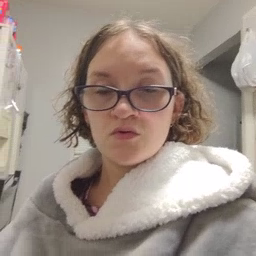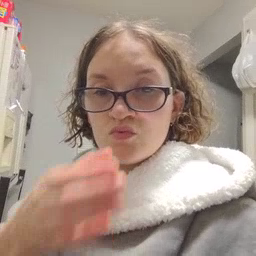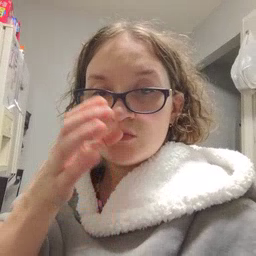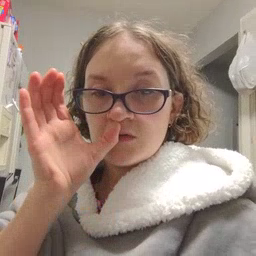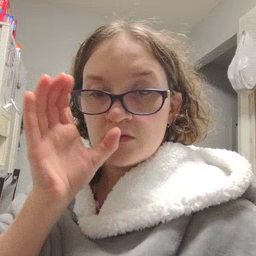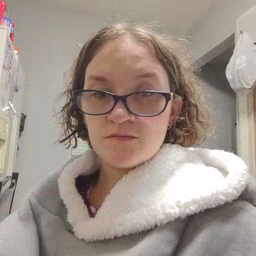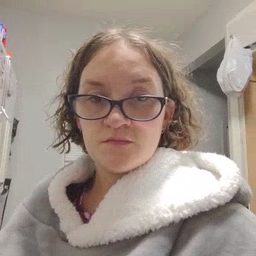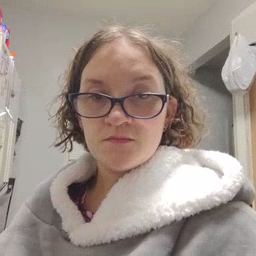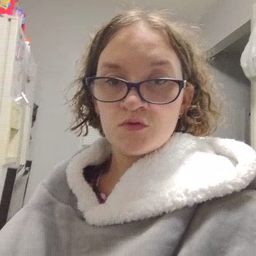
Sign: drink